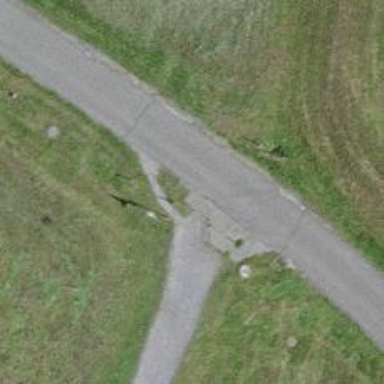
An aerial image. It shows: Cycle barrier.